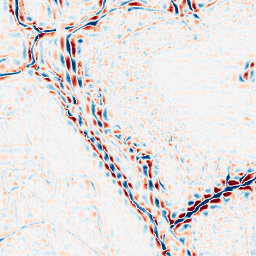
Category: wavelet
Decomposition family: wavelet_biorthogonal
Decomposition parameters: wavelet: bior3.5
level: 3
Upsampling method: sinc_hamming
Upsampling parameters: scale: 8
kernel_size: 16
Upsampling scale: 8